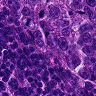
Metastatic tissue present: yes